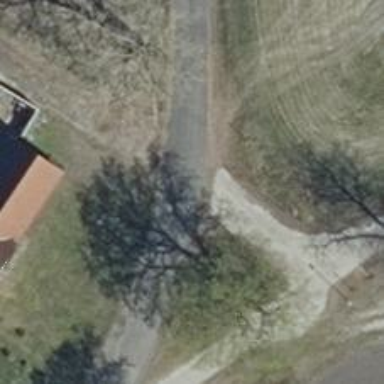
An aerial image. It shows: Unclassified road with asphalt surface.